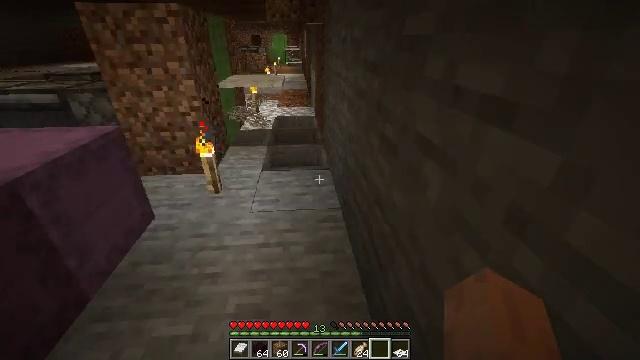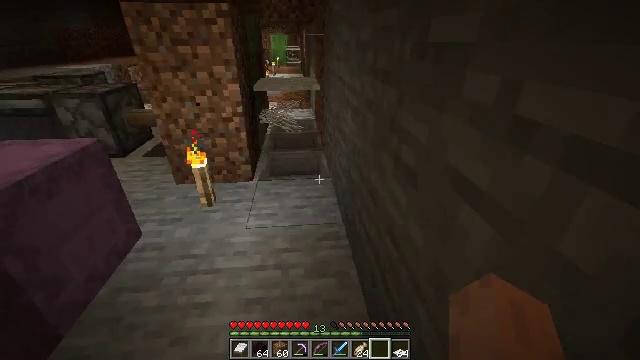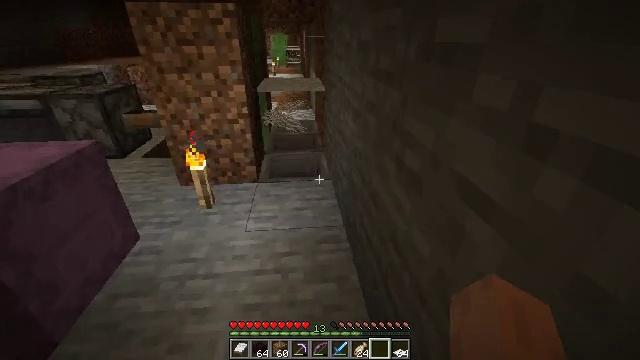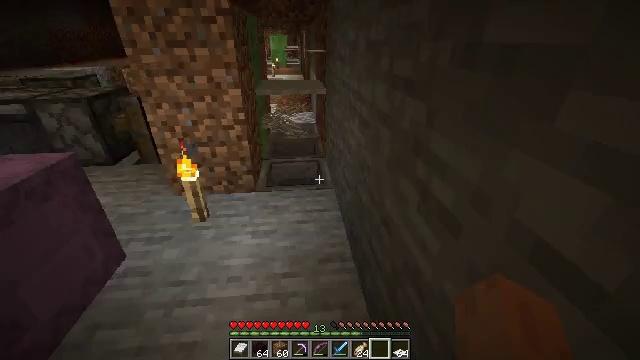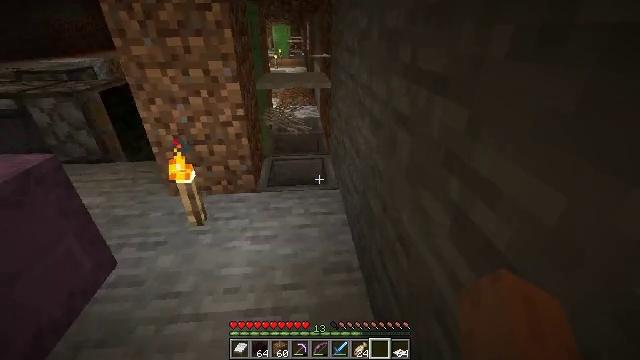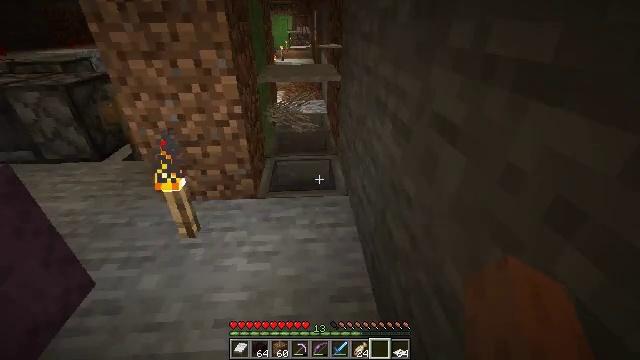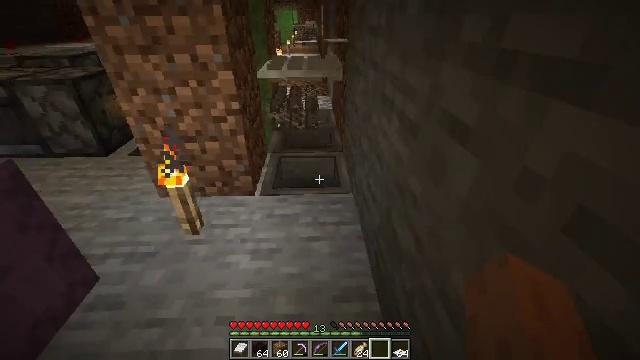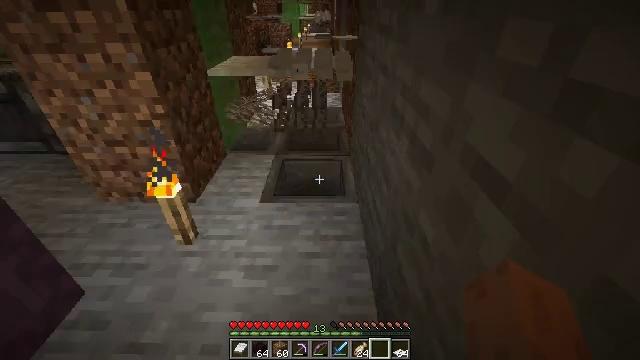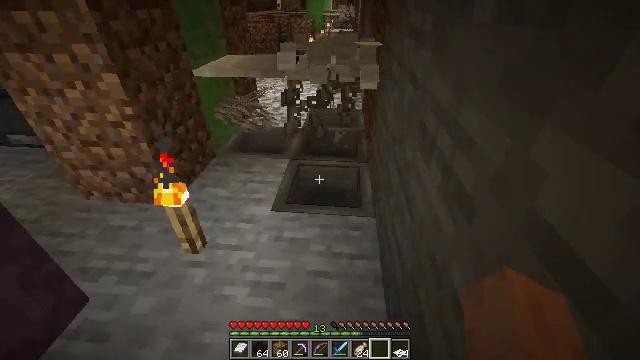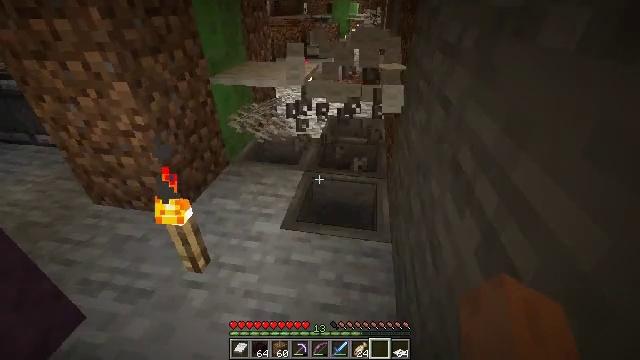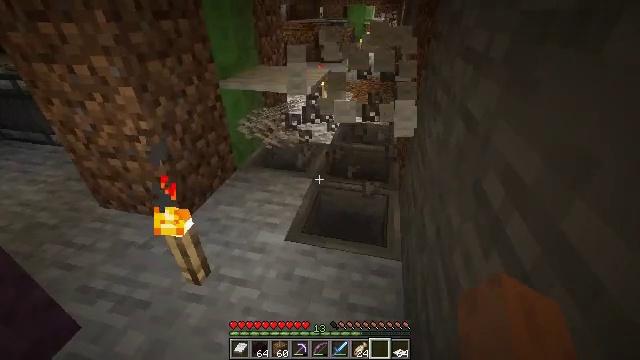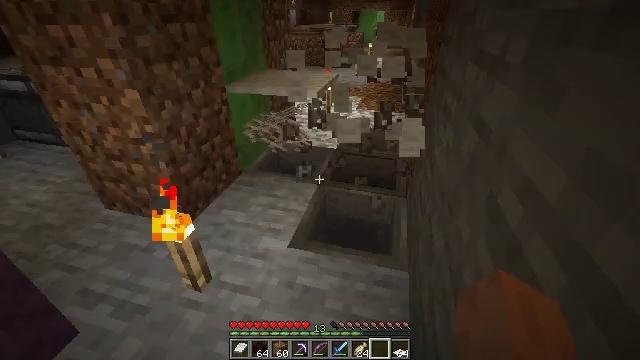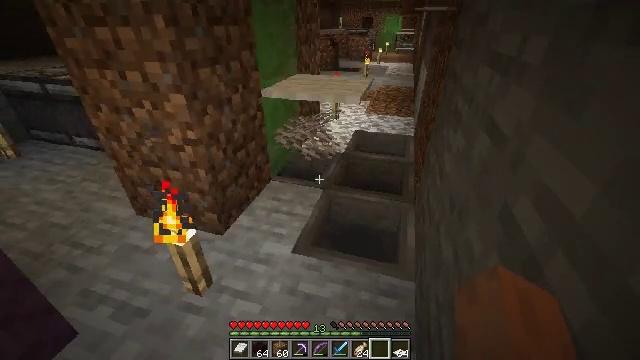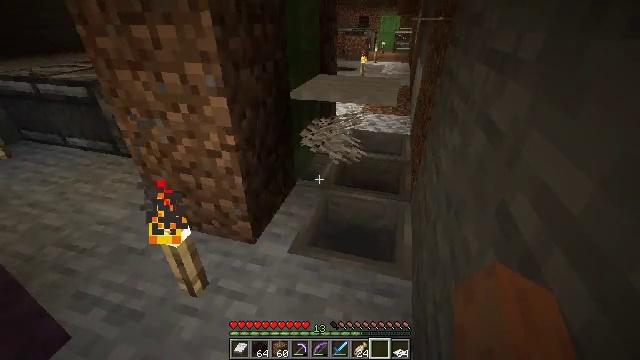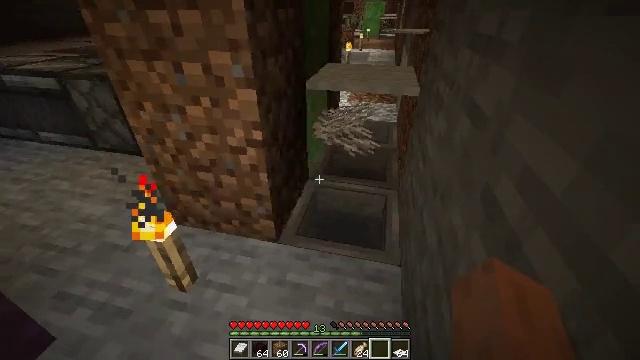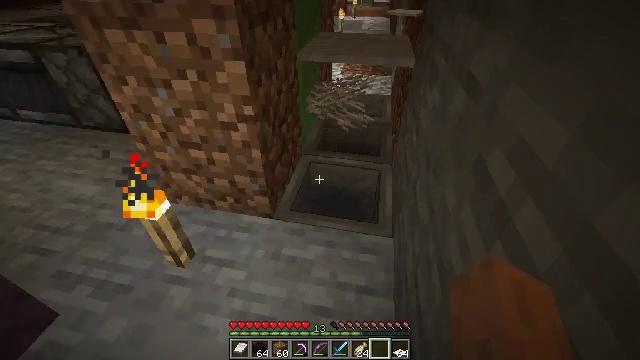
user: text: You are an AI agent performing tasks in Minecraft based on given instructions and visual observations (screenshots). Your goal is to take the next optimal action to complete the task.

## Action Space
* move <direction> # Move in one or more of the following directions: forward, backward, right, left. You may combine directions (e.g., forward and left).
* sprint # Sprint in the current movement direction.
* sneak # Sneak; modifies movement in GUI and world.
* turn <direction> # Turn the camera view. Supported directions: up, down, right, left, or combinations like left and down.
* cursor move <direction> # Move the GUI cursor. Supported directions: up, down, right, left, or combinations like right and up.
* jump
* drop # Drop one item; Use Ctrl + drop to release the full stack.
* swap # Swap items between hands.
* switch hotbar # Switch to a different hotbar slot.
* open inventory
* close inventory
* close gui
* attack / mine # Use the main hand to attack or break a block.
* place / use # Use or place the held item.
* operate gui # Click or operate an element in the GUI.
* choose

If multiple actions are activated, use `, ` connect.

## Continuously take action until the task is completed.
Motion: motion action
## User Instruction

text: Collect the shulker box to move it.
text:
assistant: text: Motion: move forward
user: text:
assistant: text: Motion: move forward
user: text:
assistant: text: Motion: move forward
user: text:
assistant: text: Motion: move forward, turn down
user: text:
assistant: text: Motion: move forward, turn left and down
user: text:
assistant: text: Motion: move forward and move right, turn left
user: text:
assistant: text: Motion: move forward and move right, turn left and down
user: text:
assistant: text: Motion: move forward and move right, turn left
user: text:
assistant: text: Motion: move forward and move right, turn left
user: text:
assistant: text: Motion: turn left
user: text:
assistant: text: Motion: turn left
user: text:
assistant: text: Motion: turn left
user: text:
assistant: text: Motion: no_op
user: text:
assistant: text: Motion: turn right and down
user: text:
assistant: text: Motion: turn right and down
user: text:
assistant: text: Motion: turn down
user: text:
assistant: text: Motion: use / place
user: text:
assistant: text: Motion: use / place
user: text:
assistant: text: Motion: no_op
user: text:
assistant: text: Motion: no_op
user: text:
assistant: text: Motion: no_op
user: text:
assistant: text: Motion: no_op
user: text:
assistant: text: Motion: no_op
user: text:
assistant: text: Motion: no_op
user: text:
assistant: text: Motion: no_op
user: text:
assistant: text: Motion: close inventory
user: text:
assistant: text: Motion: turn right and up, close inventory
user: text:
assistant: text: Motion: move forward, turn right and up
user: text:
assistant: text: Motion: turn right and up
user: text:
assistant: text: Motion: turn right and up